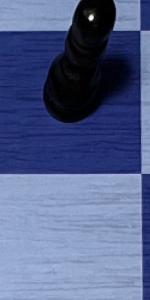
Label: Empty